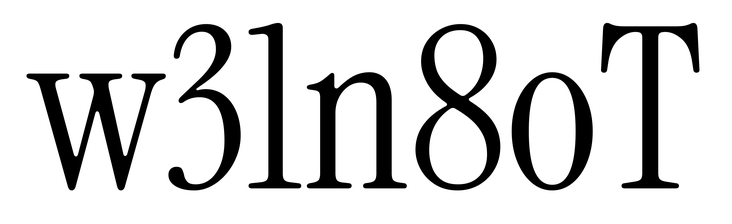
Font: InstrumentSerif-Regular